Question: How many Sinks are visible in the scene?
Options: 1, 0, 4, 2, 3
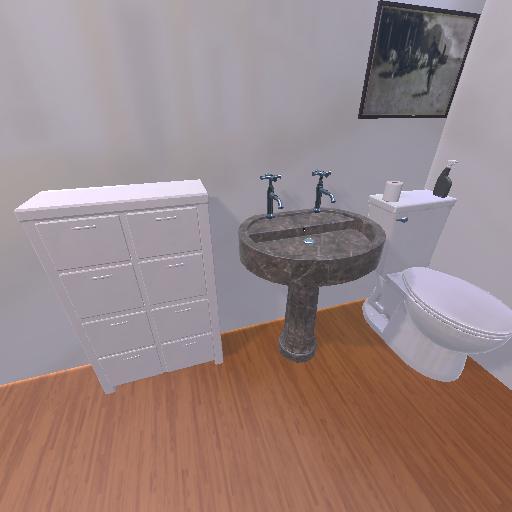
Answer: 1